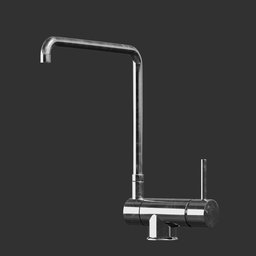
Label: appliances